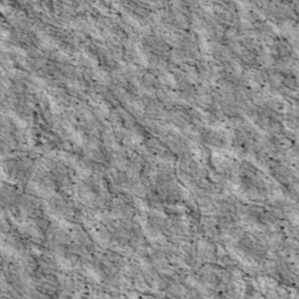
Label: non_frost